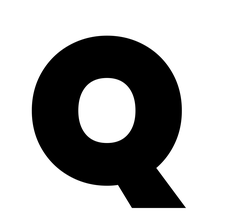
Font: Poppins-Black